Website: home-depot
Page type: billing-address
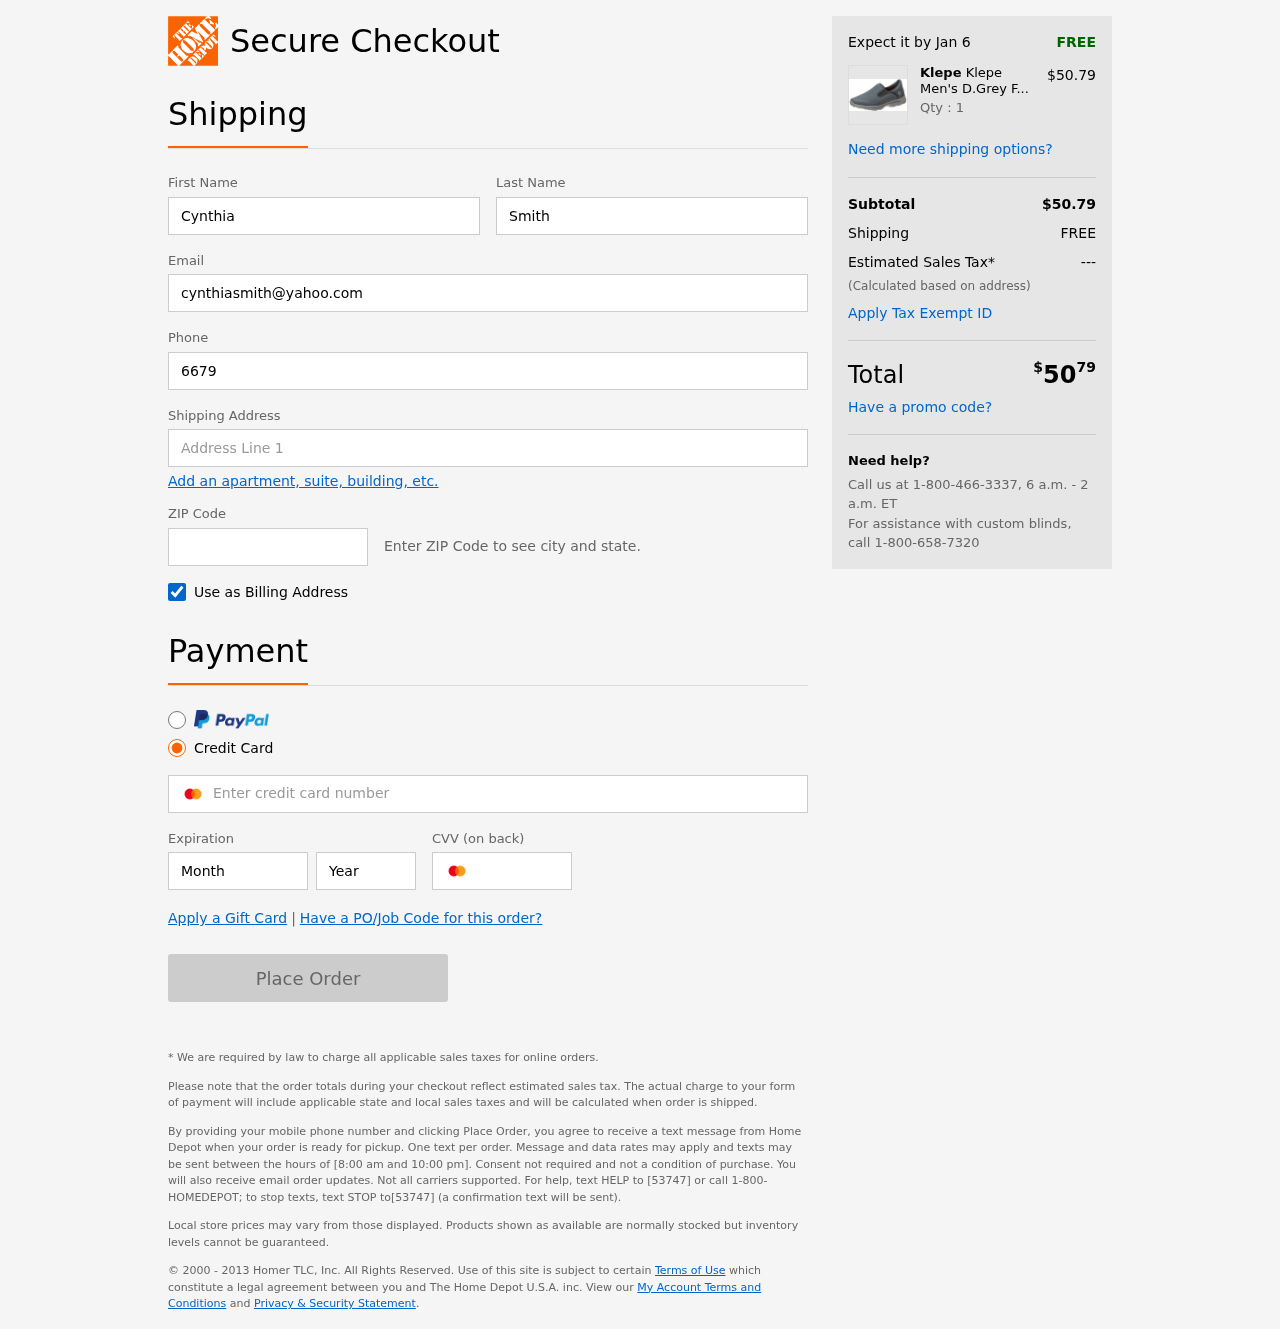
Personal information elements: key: PII_FIRSTNAME
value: Cynthia
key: PII_LASTNAME
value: Smith
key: PII_EMAIL
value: cynthiasmith@yahoo.com
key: PII_PHONE
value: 6679322177
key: PII_STREET
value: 92580 Salazar Port Suite 373
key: PII_POSTCODE
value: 81098
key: PII_CARD_NUMBER
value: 2286 3921 1878 1626
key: PII_CARD_EXPIRY_MONTH
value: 02
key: PII_CARD_CVV
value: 698
Product elements: key: PRODUCT1_BRAND
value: Klepe
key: PRODUCT1_NAME
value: Klepe Men's D.Grey Flyknit with Memory Foam Running Shoes-10 UK (44 EU) (11 US) (CS1-044/GRY)
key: PRODUCT1_PRICE
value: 50.79
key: PRODUCT1_QUANTITY
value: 1
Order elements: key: ORDER_DELIVERY_DATE
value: Jan 6
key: ORDER_SUBTOTAL
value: $50.79
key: ORDER_SHIPPING_COST
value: FREE
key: ORDER_TAX
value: ---
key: ORDER_TOTAL2
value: $5079